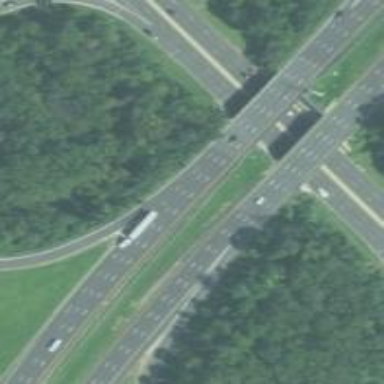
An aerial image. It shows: Motorway junction.